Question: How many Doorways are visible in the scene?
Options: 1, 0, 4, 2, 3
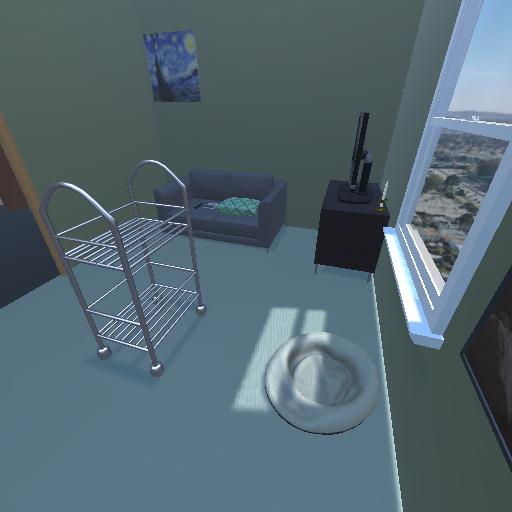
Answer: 1